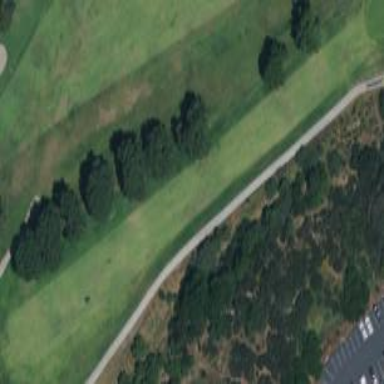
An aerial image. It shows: Golf fairway surrounded by grass.